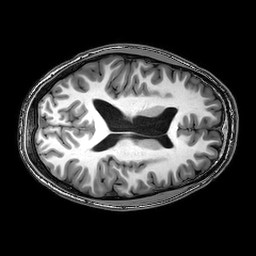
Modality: T1w
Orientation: axial
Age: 23
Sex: male
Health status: healthy
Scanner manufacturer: philips
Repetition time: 0.008193 s
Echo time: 0.00375 s